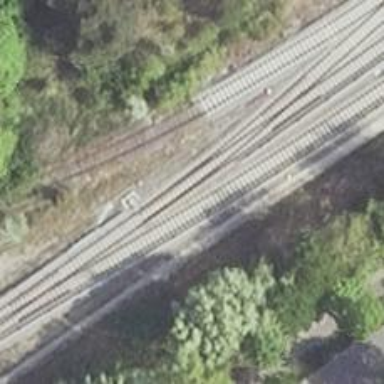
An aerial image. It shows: Abandoned railway yard.